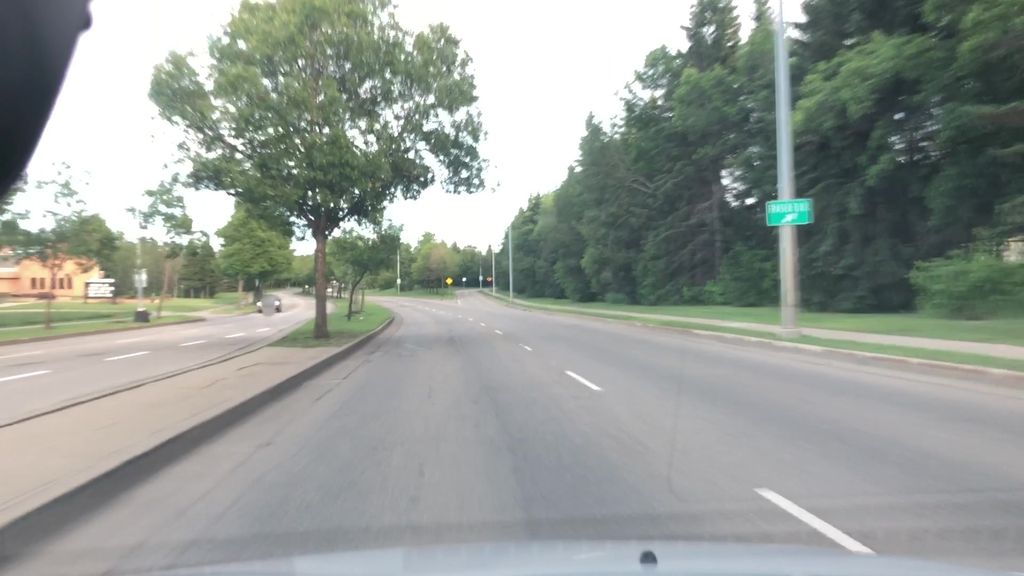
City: edmonton